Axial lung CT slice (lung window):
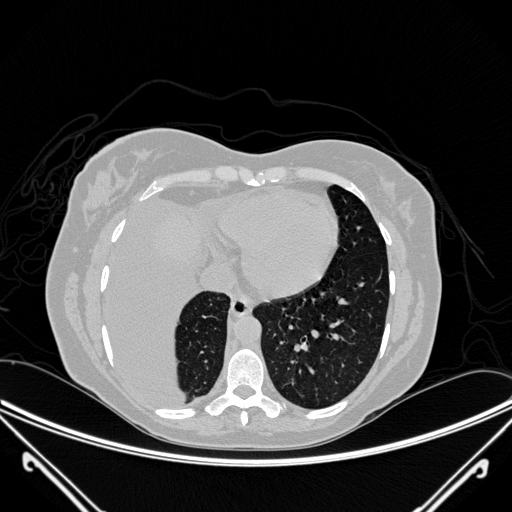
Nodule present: no